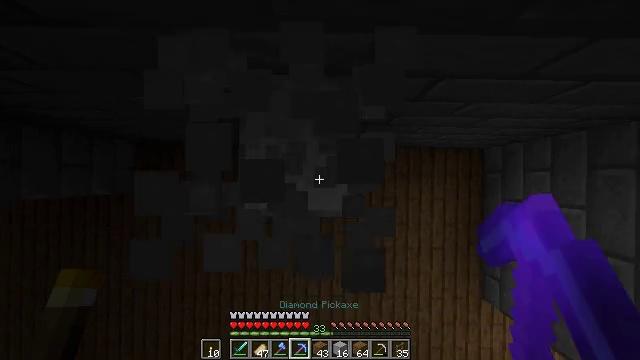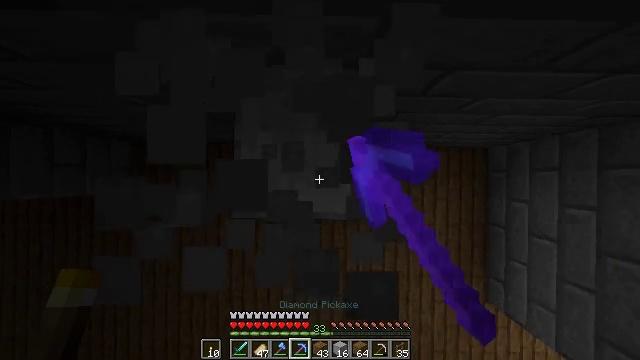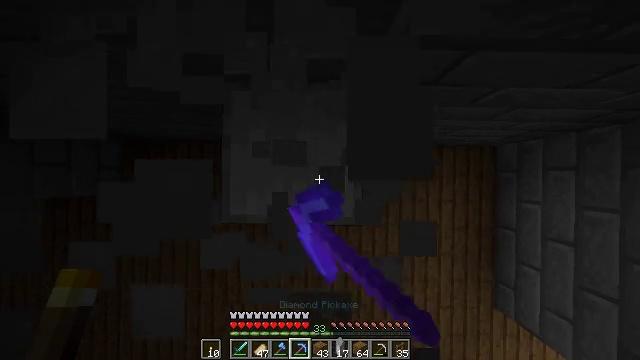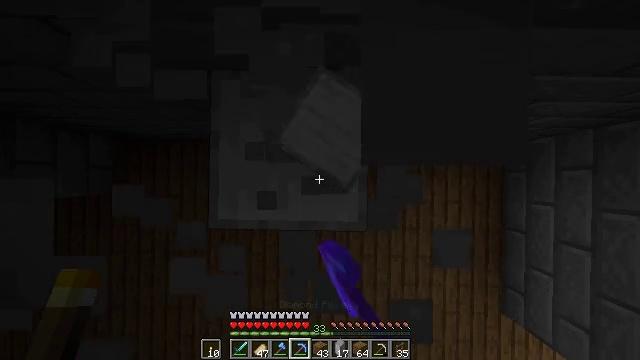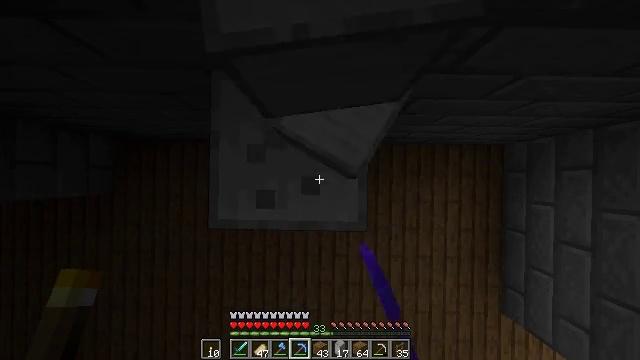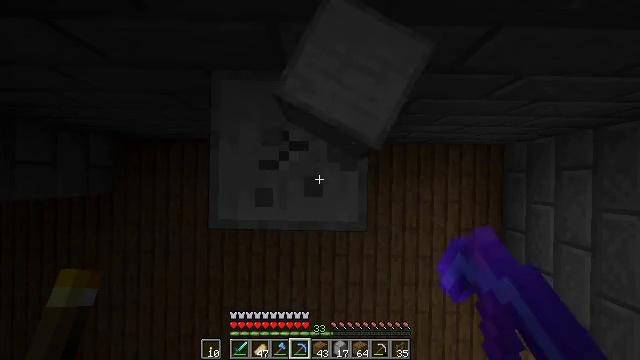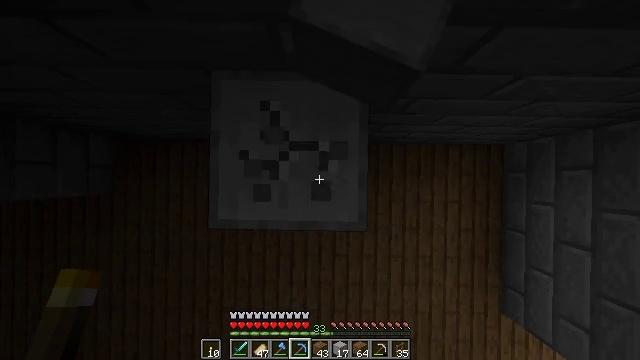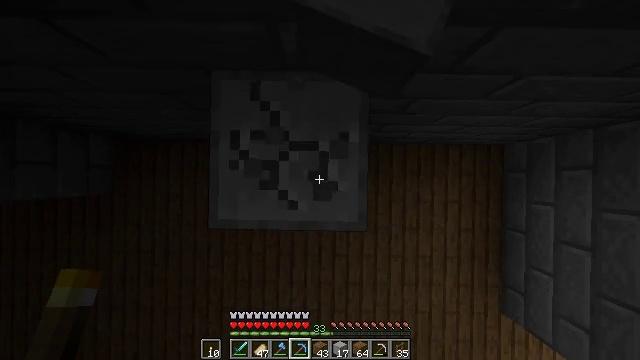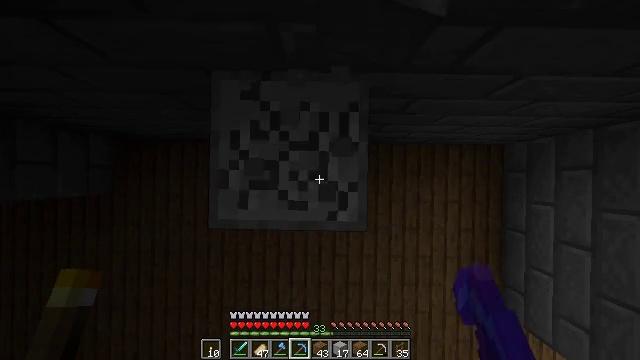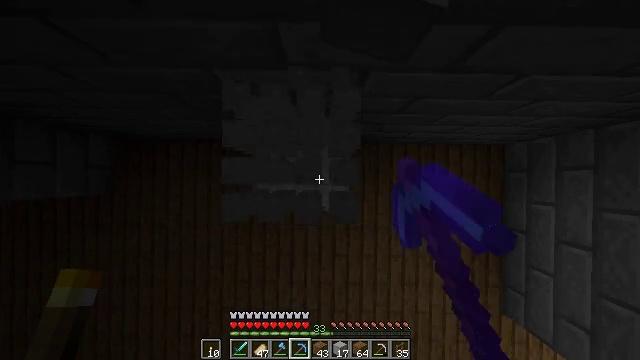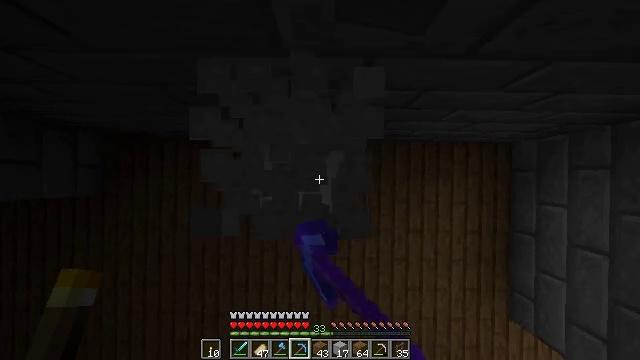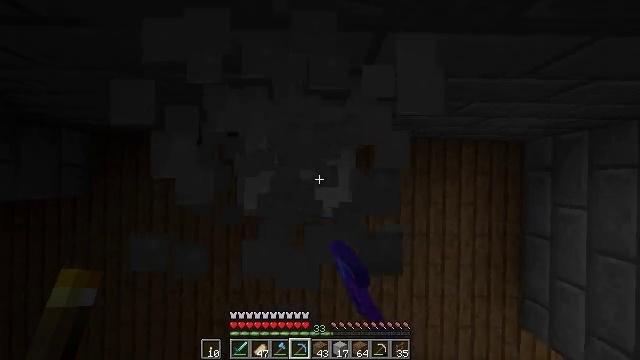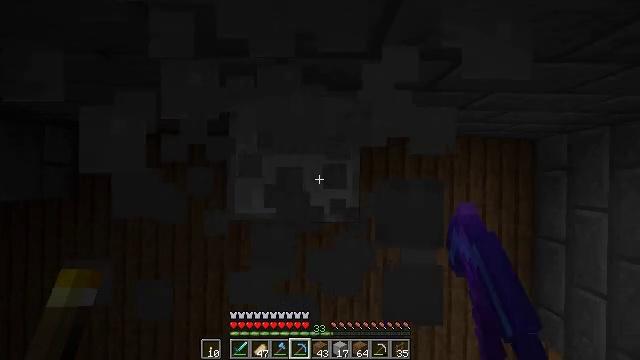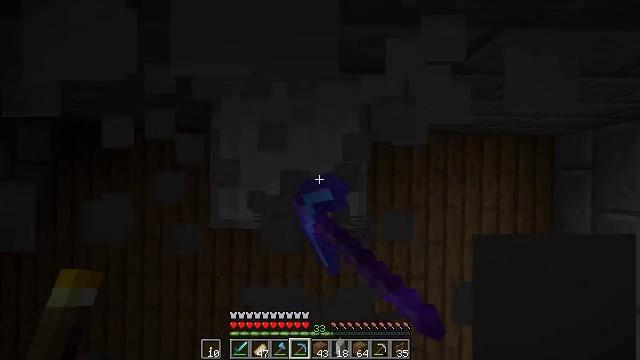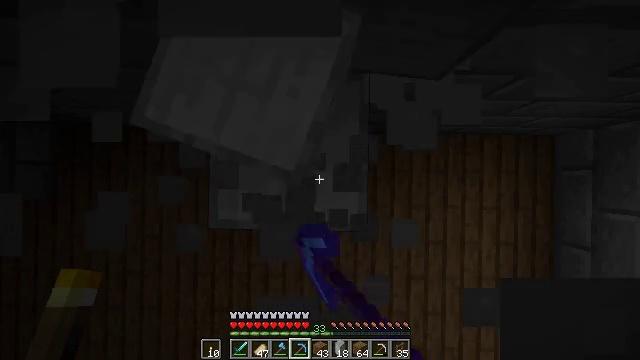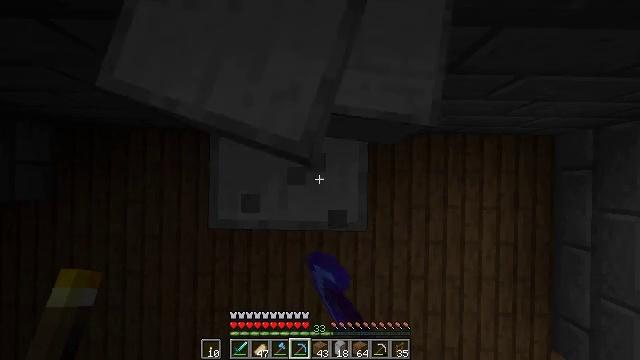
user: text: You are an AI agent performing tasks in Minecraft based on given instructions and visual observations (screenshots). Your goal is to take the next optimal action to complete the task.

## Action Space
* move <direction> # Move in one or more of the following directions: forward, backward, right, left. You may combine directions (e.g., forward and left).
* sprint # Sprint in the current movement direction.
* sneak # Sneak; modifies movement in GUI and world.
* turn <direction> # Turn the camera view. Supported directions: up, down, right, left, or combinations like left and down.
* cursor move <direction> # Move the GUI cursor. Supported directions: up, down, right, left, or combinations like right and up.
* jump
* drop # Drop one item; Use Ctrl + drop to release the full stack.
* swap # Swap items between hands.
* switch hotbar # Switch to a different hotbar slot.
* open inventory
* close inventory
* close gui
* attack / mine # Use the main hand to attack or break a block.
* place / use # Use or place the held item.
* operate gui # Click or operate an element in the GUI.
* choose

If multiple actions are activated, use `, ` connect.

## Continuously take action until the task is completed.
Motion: motion action
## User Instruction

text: Mine the smooth stone.
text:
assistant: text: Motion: attack / mine
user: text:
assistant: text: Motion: attack / mine
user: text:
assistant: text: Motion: attack / mine
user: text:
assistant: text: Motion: attack / mine
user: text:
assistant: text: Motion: attack / mine
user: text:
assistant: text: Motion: attack / mine
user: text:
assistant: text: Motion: attack / mine
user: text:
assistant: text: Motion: attack / mine
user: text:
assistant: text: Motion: attack / mine
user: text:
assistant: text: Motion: attack / mine
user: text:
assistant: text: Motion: attack / mine
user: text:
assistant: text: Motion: attack / mine
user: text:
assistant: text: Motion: attack / mine
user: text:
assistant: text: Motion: attack / mine
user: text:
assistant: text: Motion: attack / mine
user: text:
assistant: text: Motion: attack / mine
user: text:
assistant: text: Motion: attack / mine
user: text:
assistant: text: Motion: attack / mine
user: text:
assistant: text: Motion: attack / mine
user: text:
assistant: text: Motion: attack / mine
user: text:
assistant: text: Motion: attack / mine
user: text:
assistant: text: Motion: attack / mine
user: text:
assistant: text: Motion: attack / mine
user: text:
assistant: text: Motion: attack / mine
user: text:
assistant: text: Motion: attack / mine
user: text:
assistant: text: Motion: attack / mine
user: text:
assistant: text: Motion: attack / mine
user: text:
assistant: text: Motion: attack / mine
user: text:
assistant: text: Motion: attack / mine
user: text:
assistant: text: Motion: attack / mine